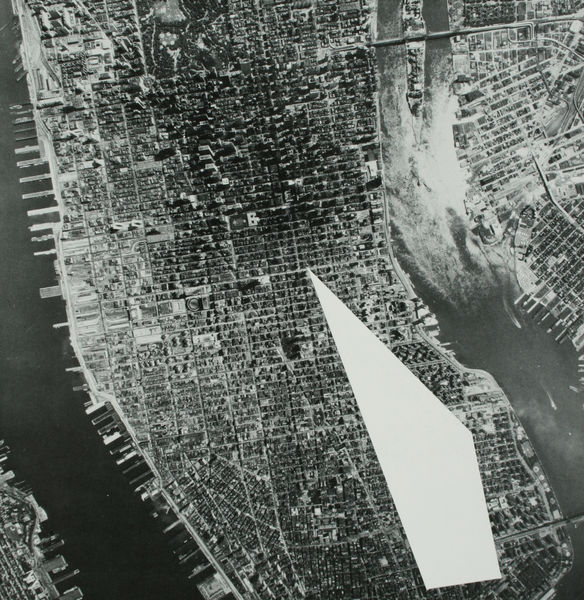
Titel: Photo of Central Manhatten, without the Area between the Places where Sol Lewitt has lived
Künstler: Sol Lewitt
Standort: New Britain, Conn.
Institution: Museum of American Art
Schlagwörter: wasser, weiß, fluss, stadt, grau, schwarz, muster, häuser, brücke, insel, luftperspektive, hafen, anleger, foto, luftaufnahme, straßen, kollage, photo, plan, usa, pfeil, foro, hinweis, bebauung, luftbild, new york, fotp, brooklyn, hudson river, manhattan, river, satellit, satellitbild